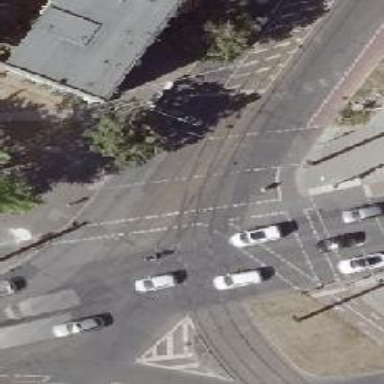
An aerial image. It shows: Asphalt cycleway with separate sidewalk. There is crossing with traffic signals along the cycleway.